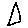
Label: triangle